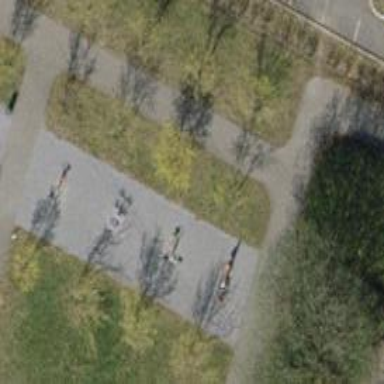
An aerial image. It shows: Fitness station in leisure land.